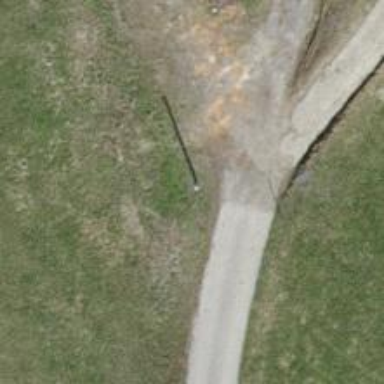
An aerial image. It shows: Gravel track with grade 2 quality.